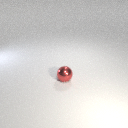
small red metal sphere